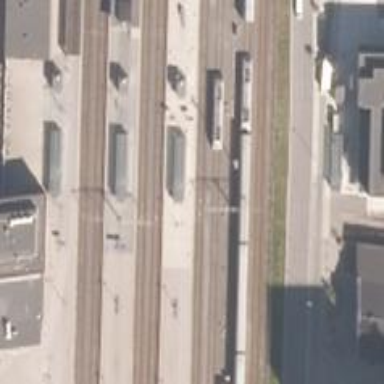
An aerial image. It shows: Platform edge at railway station.